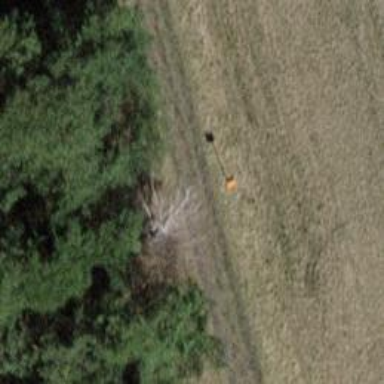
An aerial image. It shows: Aerial marker.